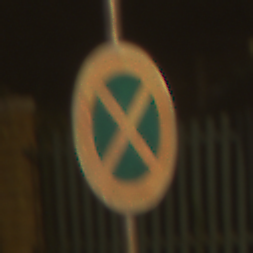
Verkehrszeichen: AbsolutesHalteverbot
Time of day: Night
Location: Outdoor (Urban)
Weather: Clear
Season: NotSpecified
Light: Artificial